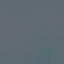
Land use / land cover: SeaLake